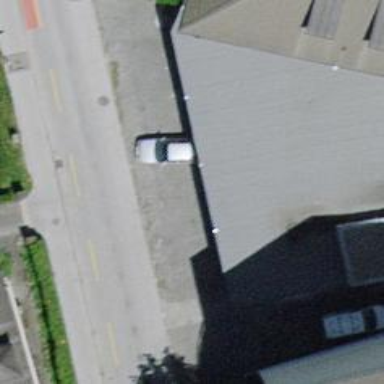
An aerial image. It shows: Car repair shop.